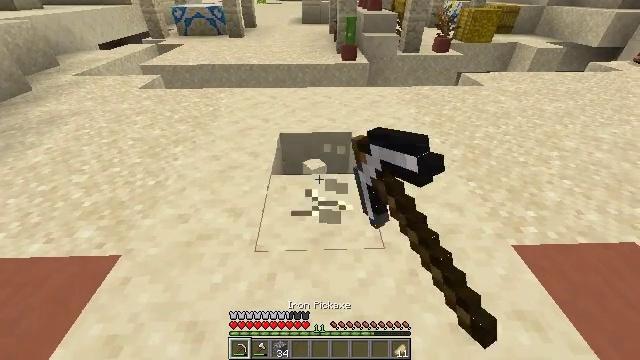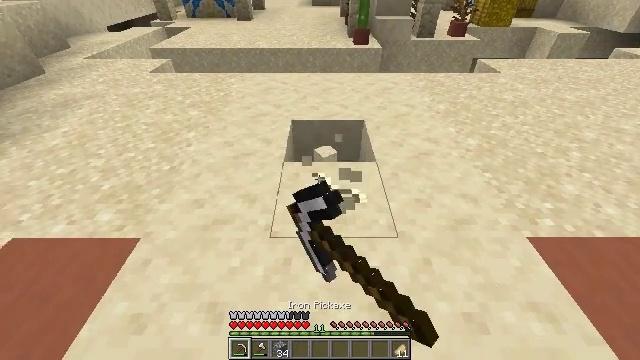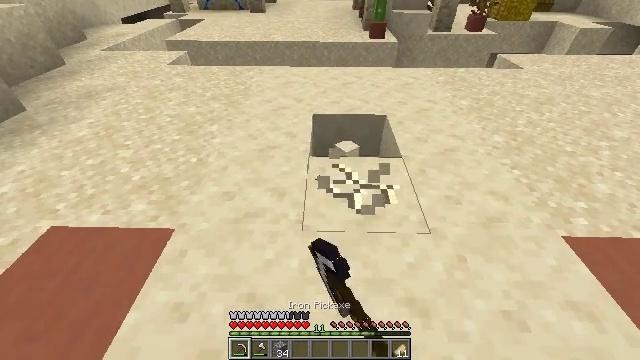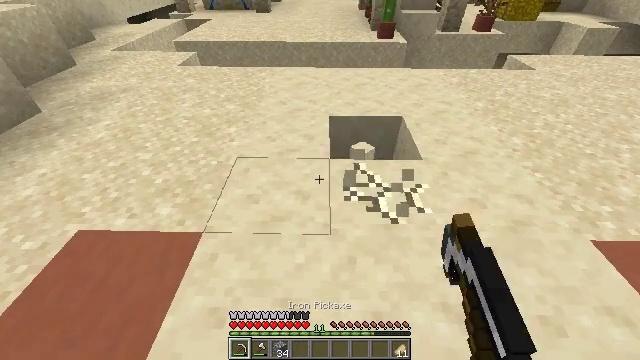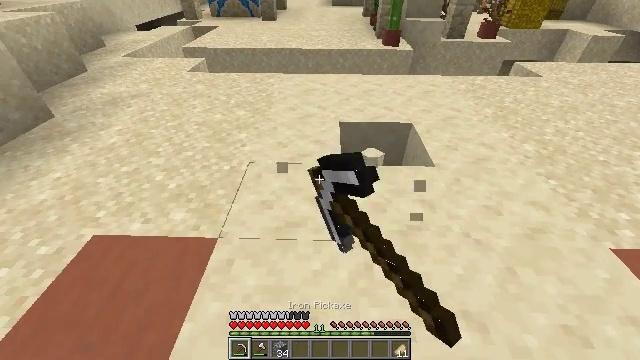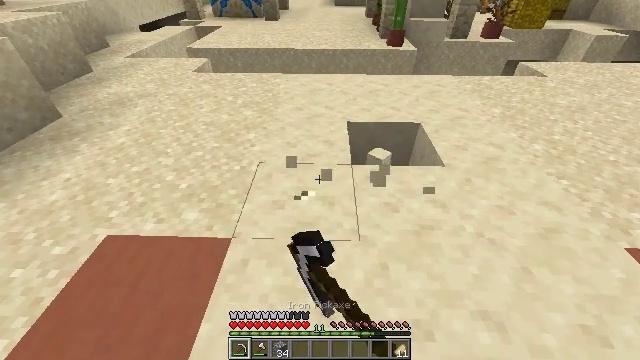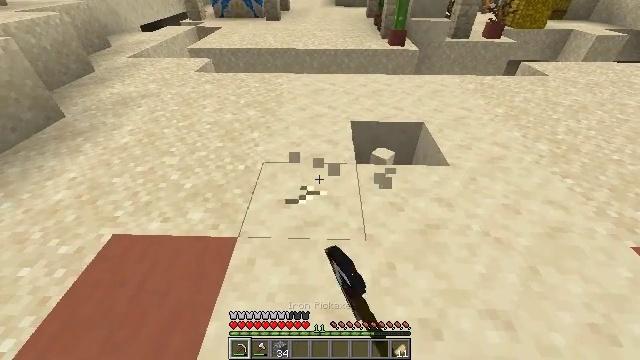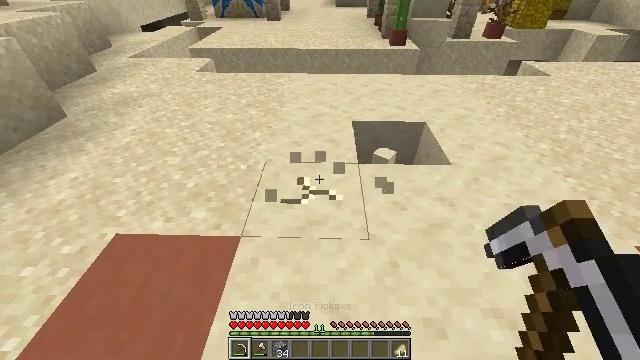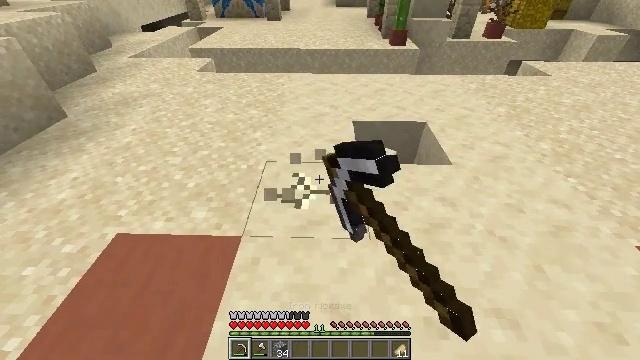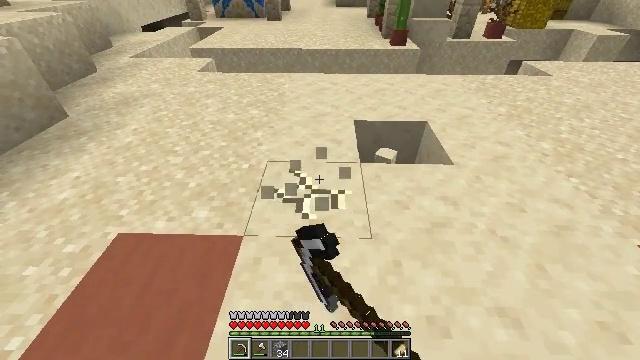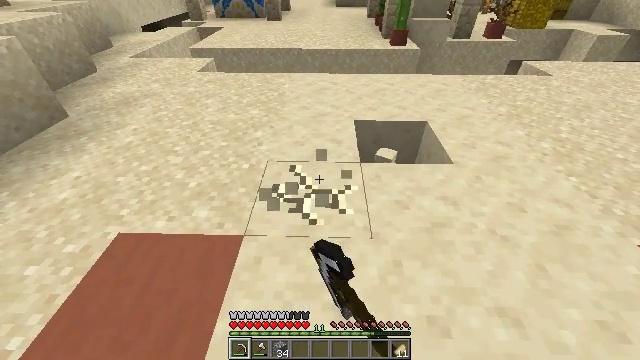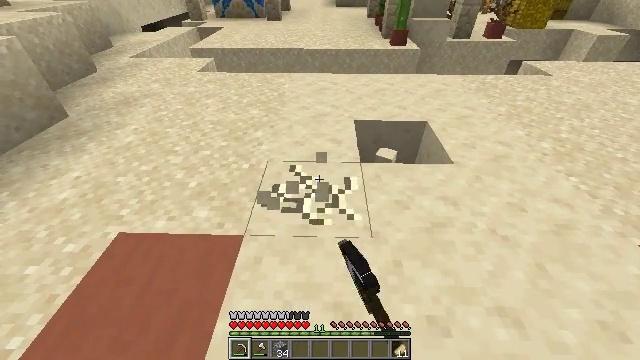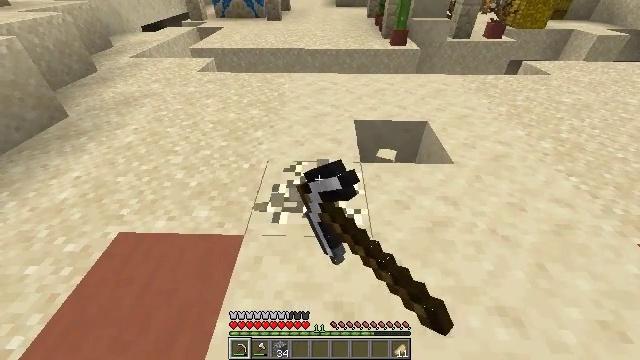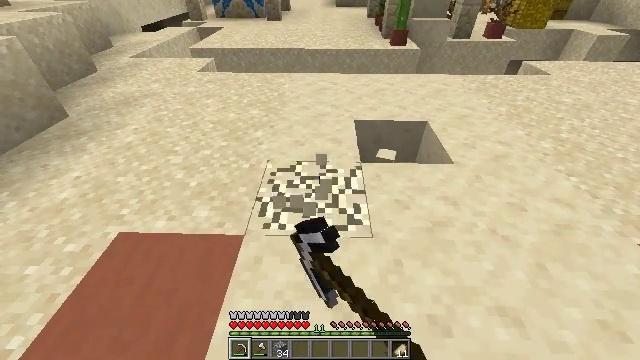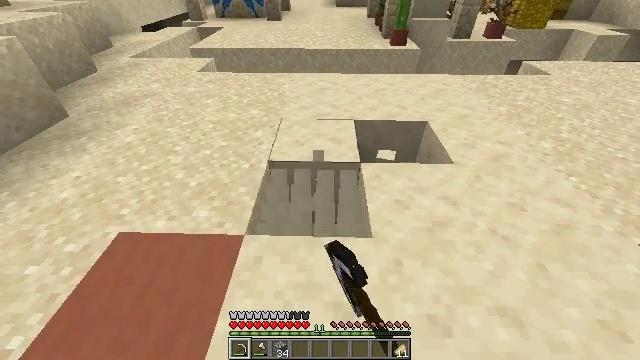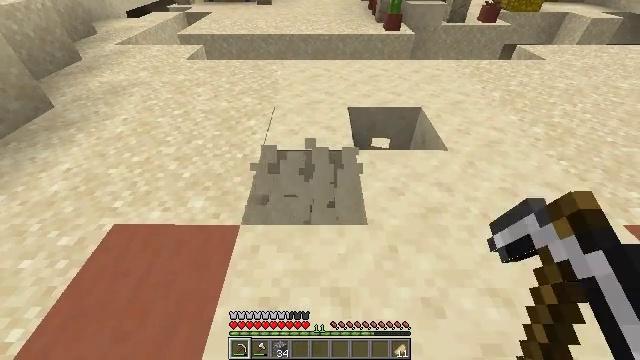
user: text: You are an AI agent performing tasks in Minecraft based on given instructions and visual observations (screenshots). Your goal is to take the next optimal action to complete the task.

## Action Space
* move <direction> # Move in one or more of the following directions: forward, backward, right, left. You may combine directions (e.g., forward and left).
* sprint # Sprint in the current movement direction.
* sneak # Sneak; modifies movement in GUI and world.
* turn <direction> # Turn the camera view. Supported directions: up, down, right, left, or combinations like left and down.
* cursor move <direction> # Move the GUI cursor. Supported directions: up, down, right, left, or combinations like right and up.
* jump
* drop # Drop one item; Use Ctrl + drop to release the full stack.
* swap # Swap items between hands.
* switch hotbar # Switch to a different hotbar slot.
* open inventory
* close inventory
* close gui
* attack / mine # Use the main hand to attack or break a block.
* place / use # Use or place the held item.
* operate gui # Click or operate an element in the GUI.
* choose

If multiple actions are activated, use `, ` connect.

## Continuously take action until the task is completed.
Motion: motion action
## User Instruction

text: Break the smooth sandstone to collect it.
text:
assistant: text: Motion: move left, turn left and down, attack / mine
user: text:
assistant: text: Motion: move left, turn left and down, attack / mine
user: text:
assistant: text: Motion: move left, attack / mine
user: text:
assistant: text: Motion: turn up, attack / mine
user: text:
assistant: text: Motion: attack / mine
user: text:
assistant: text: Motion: attack / mine
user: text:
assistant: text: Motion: attack / mine
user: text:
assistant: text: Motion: attack / mine
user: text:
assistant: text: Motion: attack / mine
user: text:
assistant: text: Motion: attack / mine
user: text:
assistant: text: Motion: attack / mine
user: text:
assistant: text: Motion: attack / mine
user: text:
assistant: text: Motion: attack / mine
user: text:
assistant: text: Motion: attack / mine
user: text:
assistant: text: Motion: turn right and down, attack / mine
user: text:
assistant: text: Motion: turn right, attack / mine
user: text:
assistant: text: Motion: turn right, attack / mine
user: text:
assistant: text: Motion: turn right, attack / mine
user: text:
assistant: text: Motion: attack / mine
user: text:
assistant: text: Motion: attack / mine
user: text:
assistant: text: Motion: attack / mine
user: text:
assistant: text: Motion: attack / mine
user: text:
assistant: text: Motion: attack / mine
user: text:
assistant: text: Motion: attack / mine
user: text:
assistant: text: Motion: attack / mine
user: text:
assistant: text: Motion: attack / mine
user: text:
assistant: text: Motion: attack / mine
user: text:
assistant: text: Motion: attack / mine
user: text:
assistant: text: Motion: attack / mine
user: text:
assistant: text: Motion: attack / mine